The plot shows one second of acceleration measured on a rotor kit. Based on the visible evidence, which rotor condition applies: normal, misalignment, unbalance, looseness?
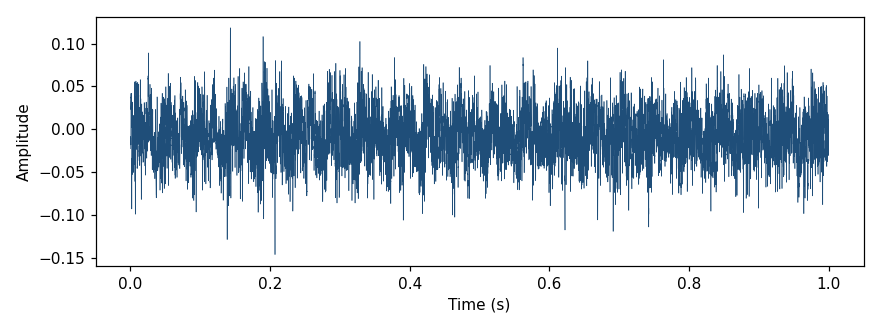
Answer: looseness